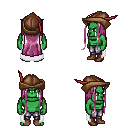
a pixel art fantasy rpg character, male body template, orc, green skin, white cape, metal pants, pink extra-long hairstyle, leather cap, brown shoes, four views (front, back, left, right), 2x2 character sprite sheet, small pixel art, hard edges, no anti-aliasing